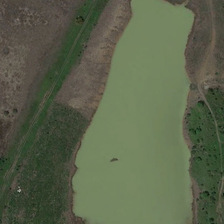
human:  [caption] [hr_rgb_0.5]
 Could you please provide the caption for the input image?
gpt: some green plants and barelands are around an irregular pond .

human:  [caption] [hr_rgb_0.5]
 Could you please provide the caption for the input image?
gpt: some green plants and barelands are around an irregular pond .

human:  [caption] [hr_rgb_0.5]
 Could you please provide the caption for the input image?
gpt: some green plants and barelands are around an irregular pond .

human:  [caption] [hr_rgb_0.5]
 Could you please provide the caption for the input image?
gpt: some green plants and barelands are around an irregular pond .

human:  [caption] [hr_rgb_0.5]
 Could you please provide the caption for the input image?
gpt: some green plants and barelands are around an irregular pond .